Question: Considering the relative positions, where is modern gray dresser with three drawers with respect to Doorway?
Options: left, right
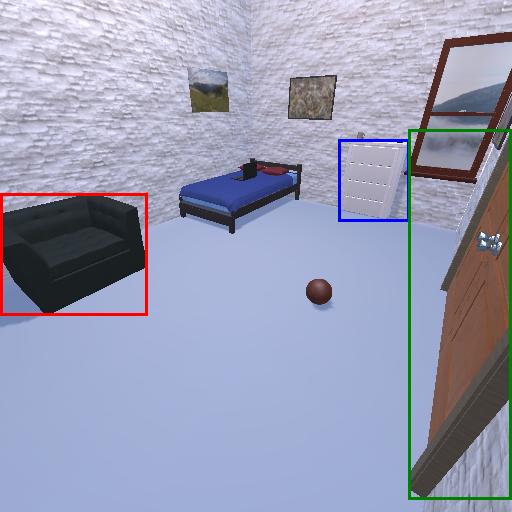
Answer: left